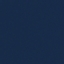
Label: SeaLake